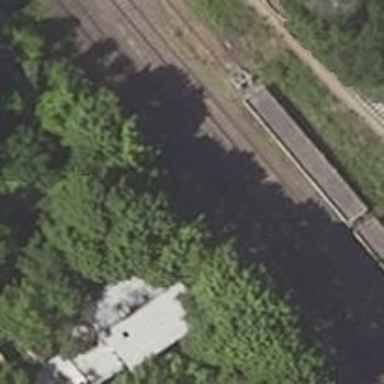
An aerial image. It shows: Abandoned railway.